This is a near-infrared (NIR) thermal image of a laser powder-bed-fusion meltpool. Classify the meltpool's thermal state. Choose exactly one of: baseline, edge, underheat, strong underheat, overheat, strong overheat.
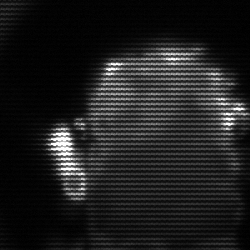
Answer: baseline